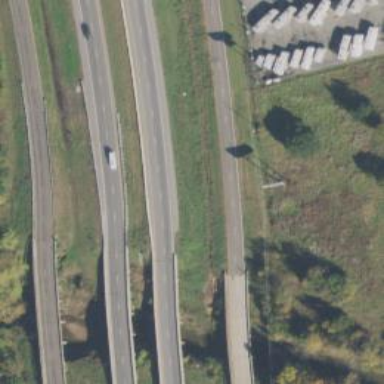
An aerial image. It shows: Motorway bridge.